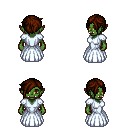
a pixel art fantasy rpg character, female body template, orc, green skin, underdress, white pants, brown pixie cut hairstyle, four views (front, back, left, right), 2x2 character sprite sheet, small pixel art, hard edges, no anti-aliasing